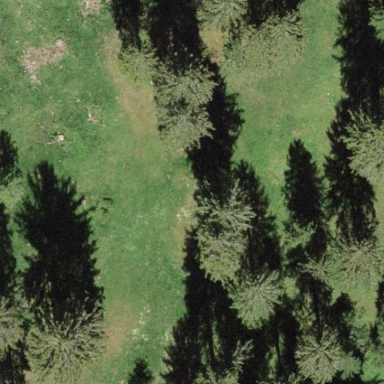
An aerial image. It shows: Beautiful woodland area.